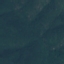
Land use / land cover: Forest